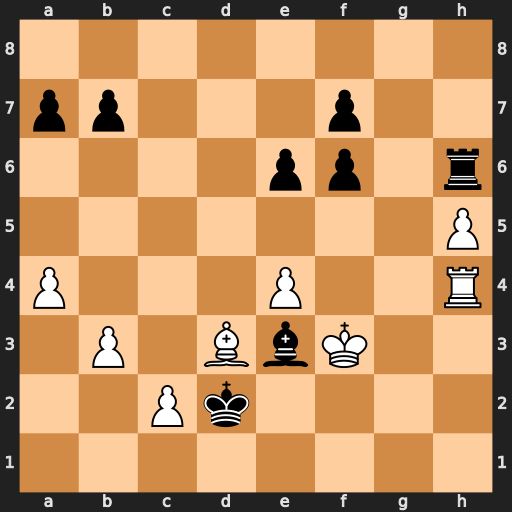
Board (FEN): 8/pp3p2/4pp1r/7P/P3P2R/1P1BbK2/2Pk4/8
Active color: w
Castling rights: -
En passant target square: -
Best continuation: Rh2+ Kc3 Kxe3